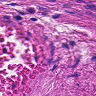
Metastatic tissue present: no